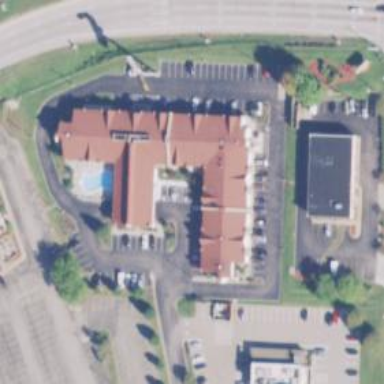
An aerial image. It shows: Commercial building that serves as hotel.